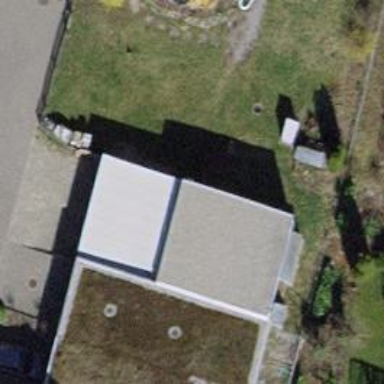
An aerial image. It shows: Group of garages.